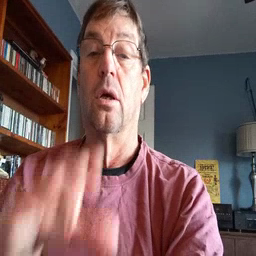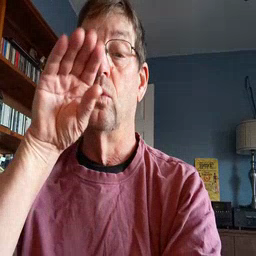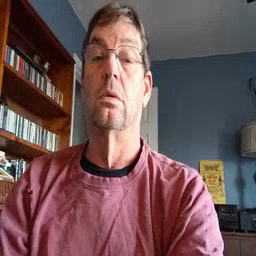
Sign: goose